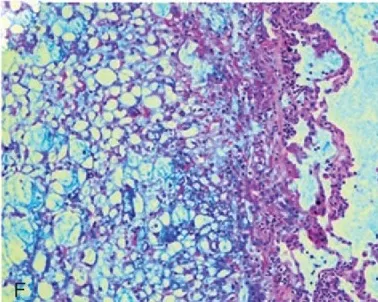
(F) Intracellular and intracystic mucin accumulation is noted (alcian-blue/periodic acid-Schiff staining).
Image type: pathology (h&e)